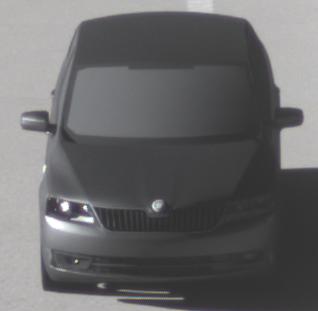
Make: Skoda
Model: Rapid
Detailed model: Rapid 1.2 Active Limousine
Model produced from: 2012/10
Model produced until: 2015/04
Doors: 5
Color: gray
Road condition: dry road
Daytime: sunrise or sunset
Contrast: high contrast